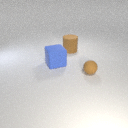
small brown rubber sphere in front of large blue rubber cube